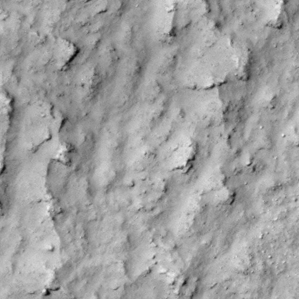
Label: non_frost